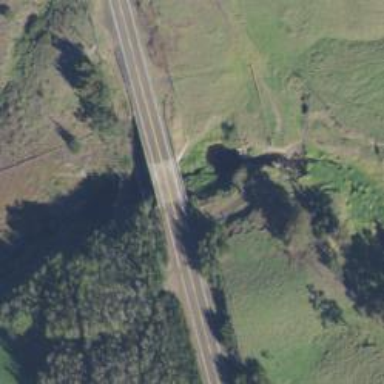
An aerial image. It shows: Tertiary road passing over bridge.